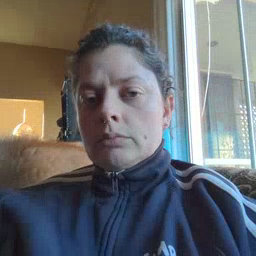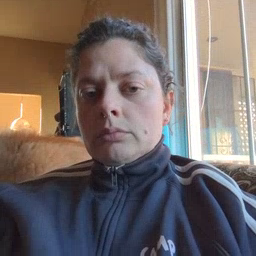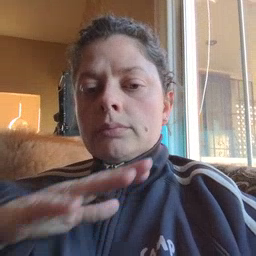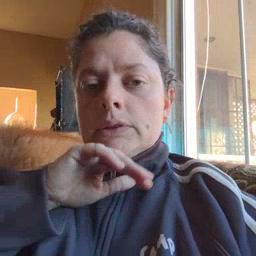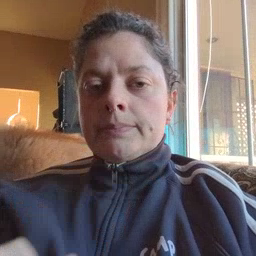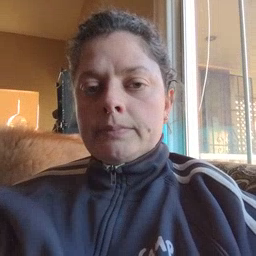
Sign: pig